Interaction volume radius: 10 \u00c5
Interaction volume height: 20 \u00c5
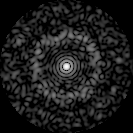
Disorder parameter: 0.8323